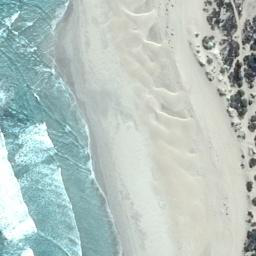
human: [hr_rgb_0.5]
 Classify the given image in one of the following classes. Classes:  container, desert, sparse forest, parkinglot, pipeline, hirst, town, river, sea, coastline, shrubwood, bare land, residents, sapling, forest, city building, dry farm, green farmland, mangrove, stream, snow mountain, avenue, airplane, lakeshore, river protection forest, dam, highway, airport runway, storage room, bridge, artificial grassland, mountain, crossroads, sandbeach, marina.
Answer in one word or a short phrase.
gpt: coastline